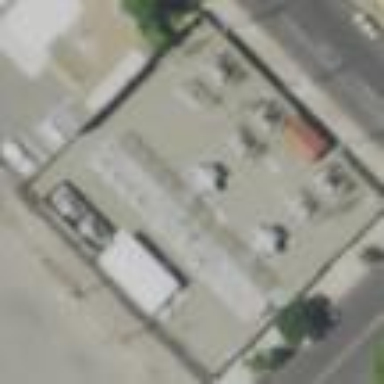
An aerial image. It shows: Power substation.